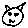
Label: cat